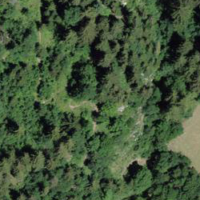
EUNIS habitat code: 43
Species observed at this site:
Corvus corax
Asplenium fontanum